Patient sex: M
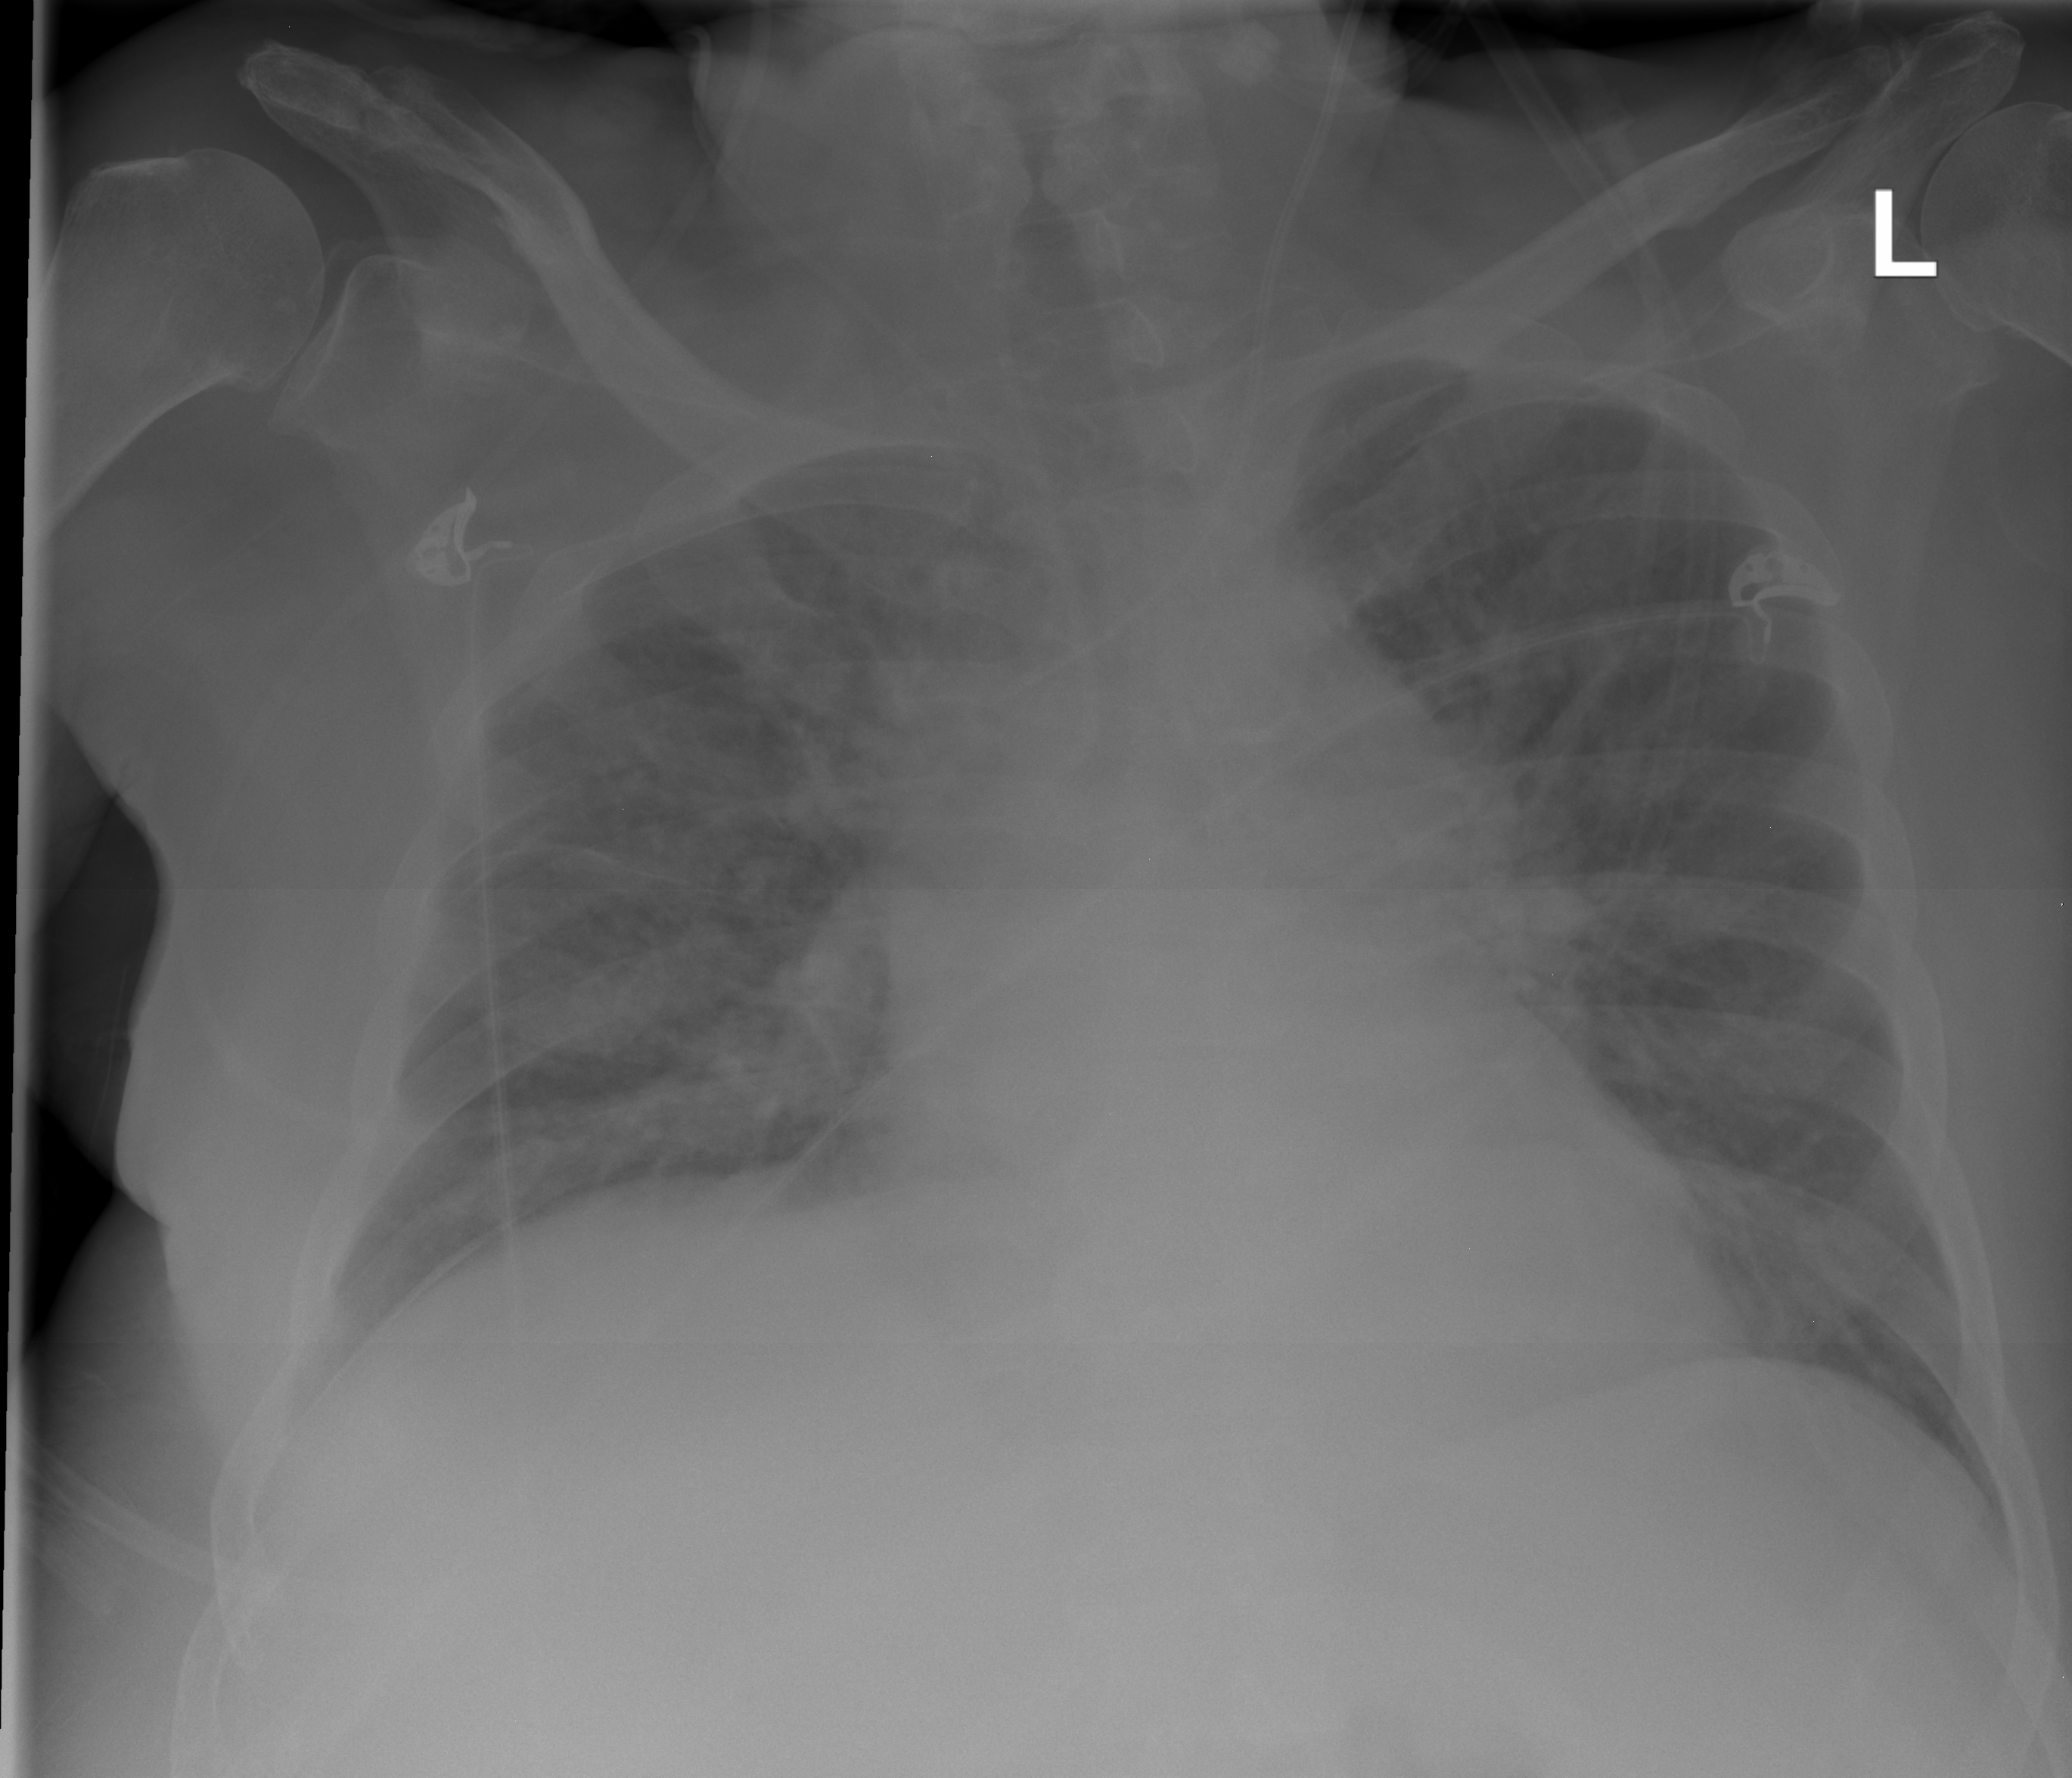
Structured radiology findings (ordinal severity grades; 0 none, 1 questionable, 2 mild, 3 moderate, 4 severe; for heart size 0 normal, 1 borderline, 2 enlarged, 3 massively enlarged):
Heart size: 0
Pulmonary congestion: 2
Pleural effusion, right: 2
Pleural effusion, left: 0
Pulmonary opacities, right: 0
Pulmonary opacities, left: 0
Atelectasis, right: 0
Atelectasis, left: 0